Question: I have one data-grid view which is bind dynamically. and it contain data like below screen shot.

Now problem is i want change cell color based on data value.
i want to deduct 'tamount-paymentamont' and if it >=1 then i want to set this two cell color as a 'red' and other as 'green'.at every new data bind.
I try this <URL> but not work for me.
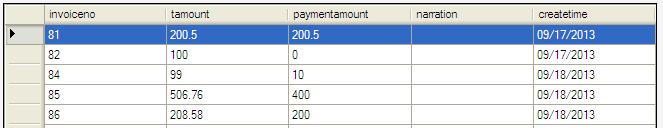
Answer: I try this at bind time
'''
for (int n = 0; n < (dataGridView1.Rows.Count - 1); n++)
{
double i = Convert.ToDouble(dataGridView1.Rows[n].Cells["tamount"].Value.ToString().Replace('.', ','));
double j = Convert.ToDouble(dataGridView1.Rows[n].Cells["paymentamount"].Value.ToString().Replace('.', ','));
double total = i - j;
if (total >= 1)
{
dataGridView1.Rows[n].Cells["tamount"].Style.BackColor = Color.LightPink;
dataGridView1.Rows[n].Cells["paymentamount"].Style.BackColor = Color.LightPink;
}
else
{
dataGridView1.Rows[n].Cells["tamount"].Style.BackColor = Color.LightGreen;
dataGridView1.Rows[n].Cells["paymentamount"].Style.BackColor = Color.LightGreen;
}
}
'''